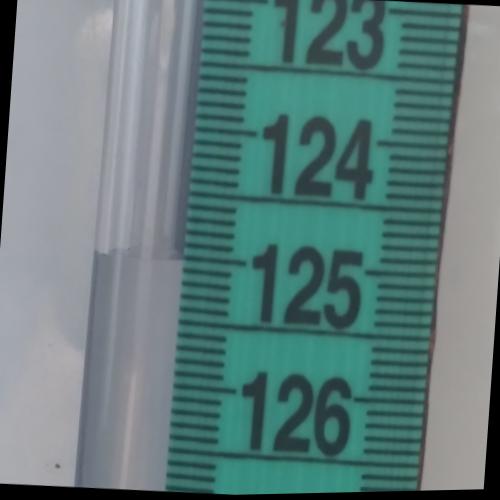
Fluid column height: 125.0 cm